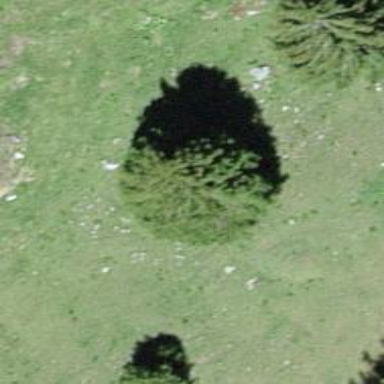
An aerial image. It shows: Needle-leaved tree in natural setting.